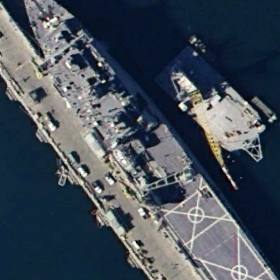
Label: combat